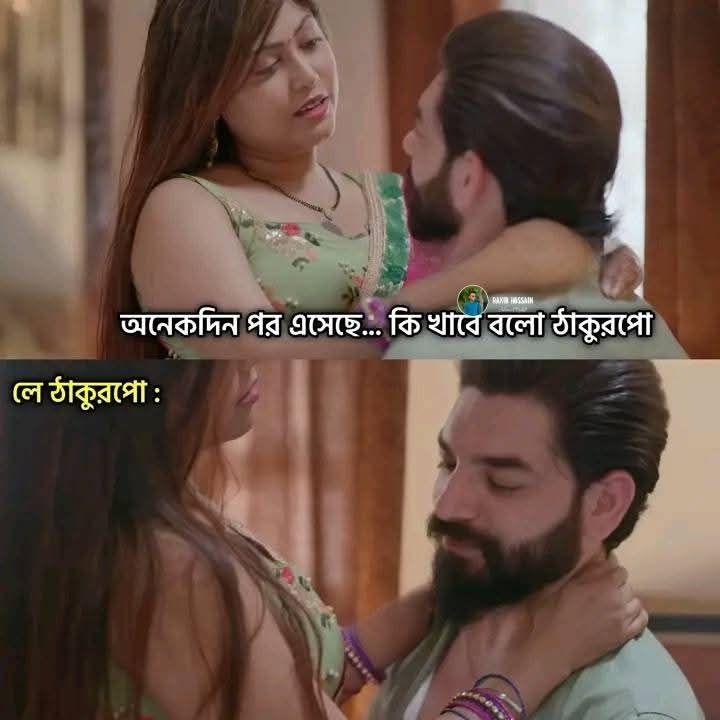
Text: অনেকদিন পর এসেছে... কি খাবে বলো ঠাকুরপো
লে ঠাকুরপো
Label: Non Hate